Field crop: maize
Growth stage: 2
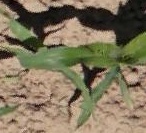
Species: maize